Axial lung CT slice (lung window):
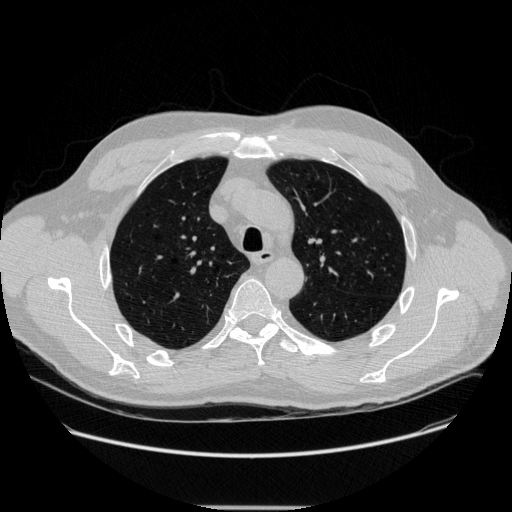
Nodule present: no